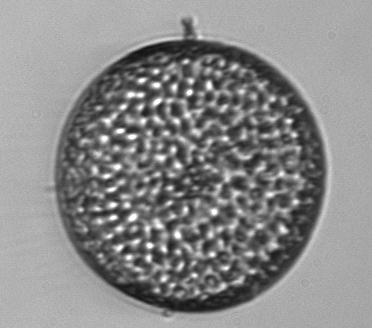
Label: Coscinodiscus